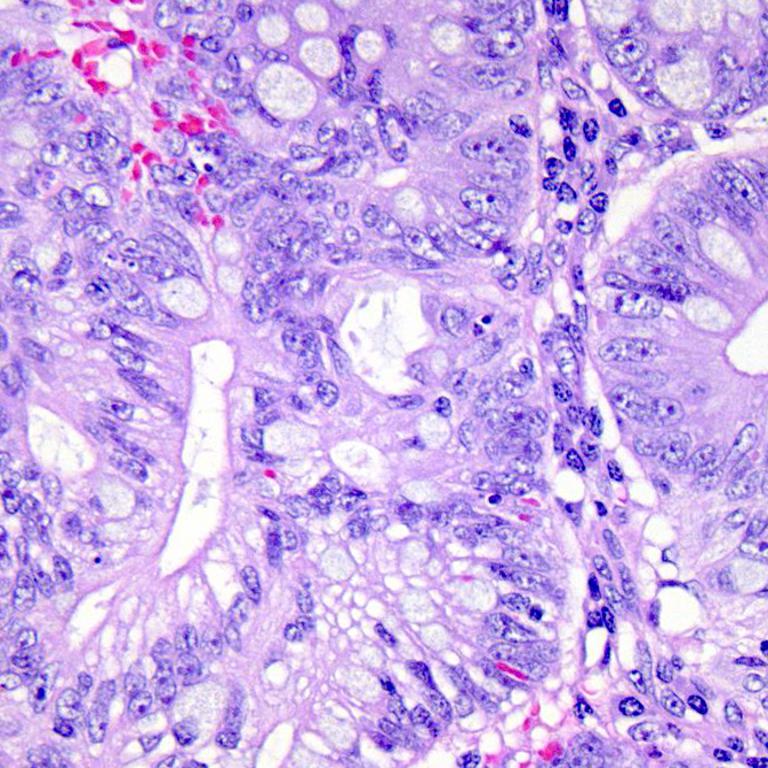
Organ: colon
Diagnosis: adenocarcinomas